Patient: sex M, age 74
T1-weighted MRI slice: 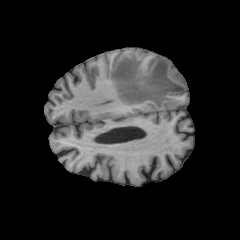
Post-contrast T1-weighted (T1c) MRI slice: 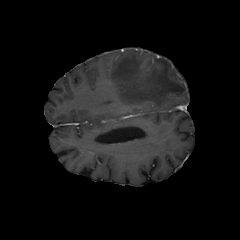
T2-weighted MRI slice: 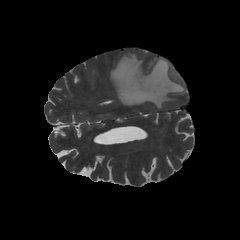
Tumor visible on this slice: yes
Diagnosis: Glioblastoma, IDH-wildtype
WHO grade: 4